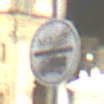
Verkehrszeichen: EndeMautpflicht
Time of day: Night
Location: Outdoor (Urban)
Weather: PartlyCloudy
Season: NotSpecified
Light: Artificial